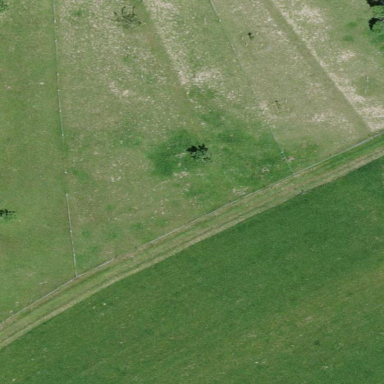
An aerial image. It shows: Beautiful meadow.